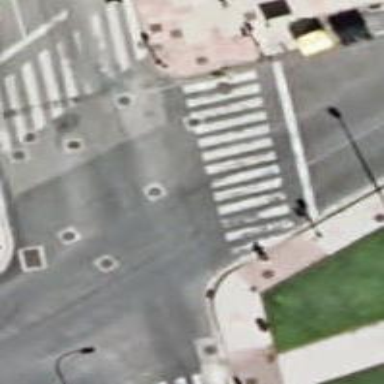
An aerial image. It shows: Crossing with traffic signals.